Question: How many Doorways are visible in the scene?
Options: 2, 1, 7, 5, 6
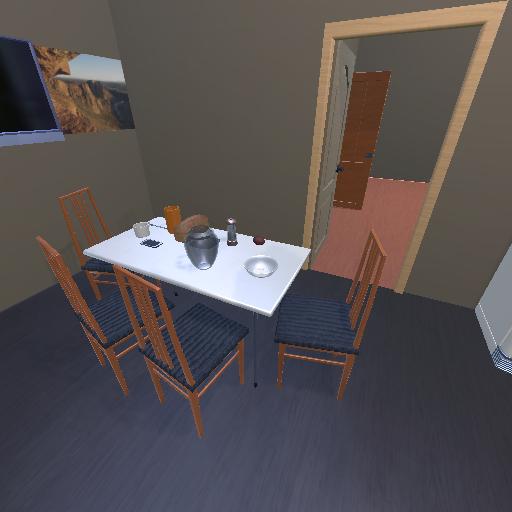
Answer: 2